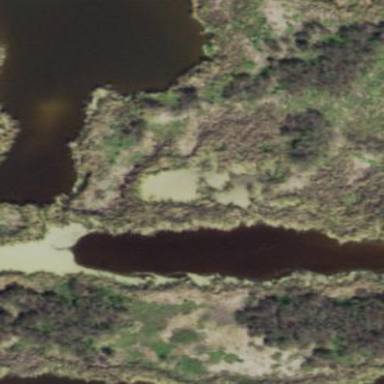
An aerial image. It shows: Marshy wetland area.